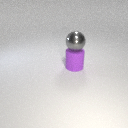
large purple rubber cylinder below large gray metal sphere